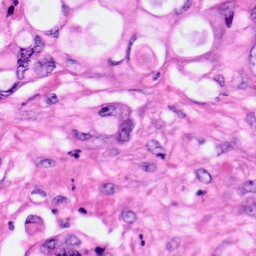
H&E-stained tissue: Pancreatic